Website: slack
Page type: payment
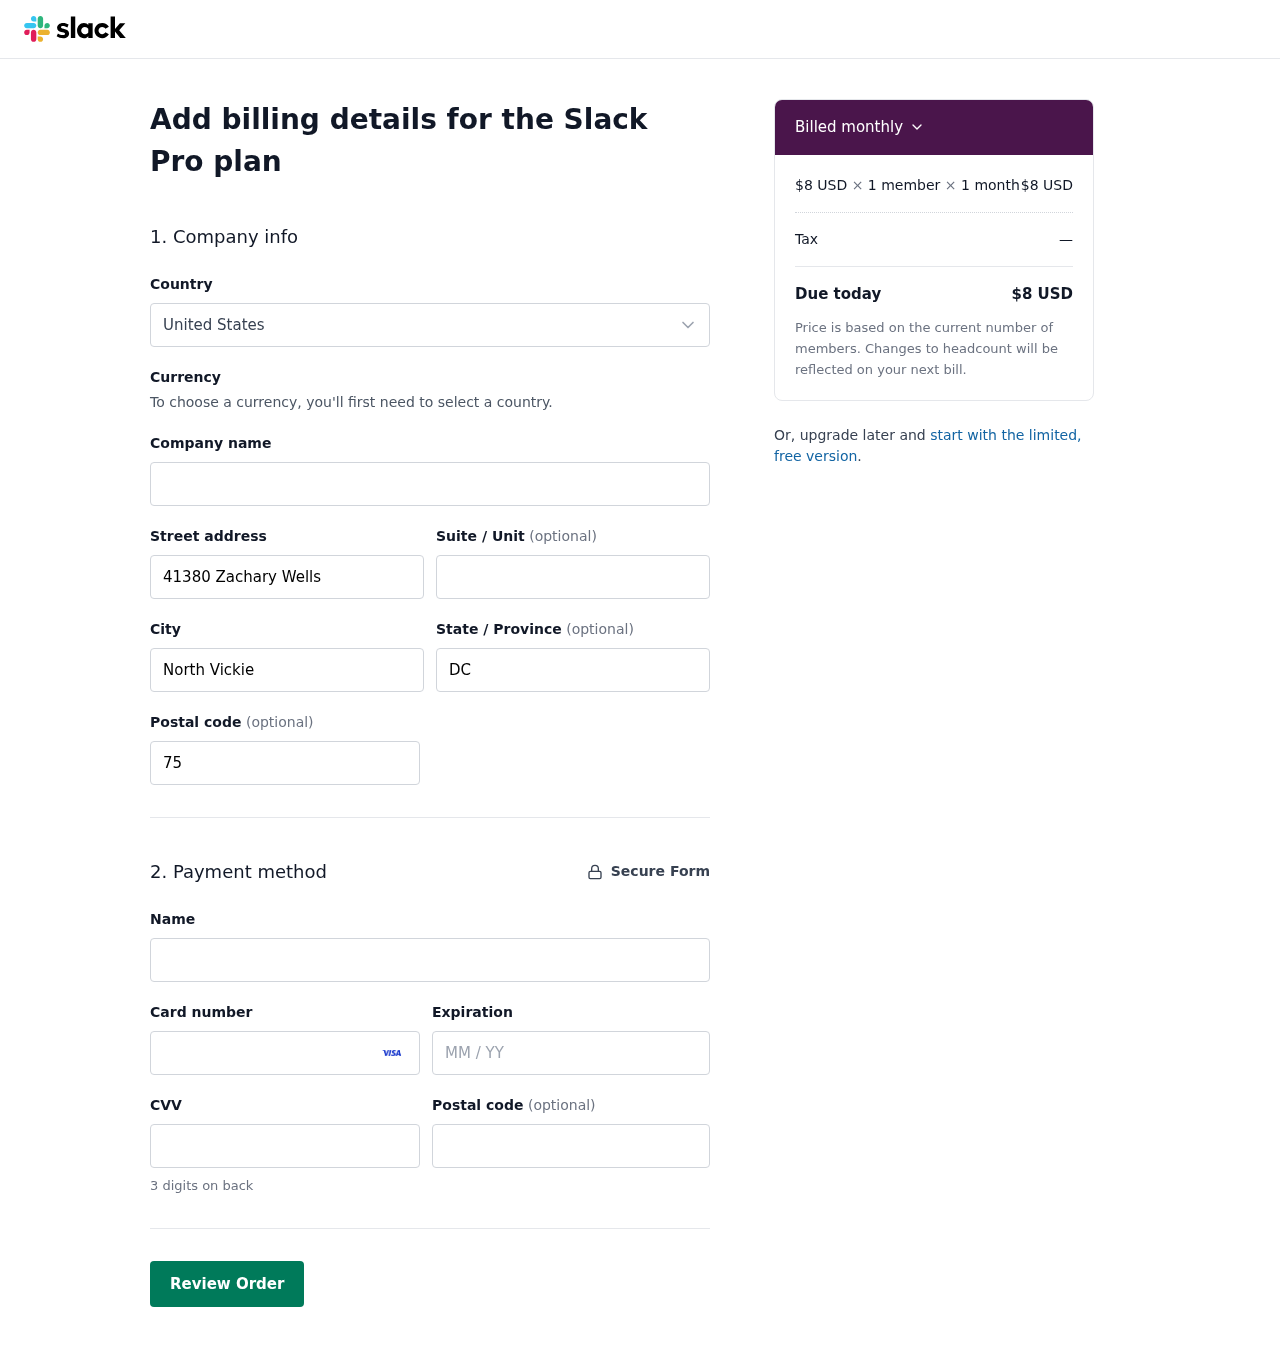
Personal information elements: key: PII_COUNTRY
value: United States
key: PII_STREET
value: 41380 Zachary Wells
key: PII_CITY
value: North Vickie
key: PII_STATE
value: DC
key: PII_POSTCODE
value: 75976
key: PII_FULLNAME
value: Sandra Alexander
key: PII_CARD_NUMBER
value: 4437 9131 6996 7766
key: PII_CARD_EXPIRY
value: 02/29
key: PII_CARD_CVV
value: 608
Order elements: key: ORDER_PRICE_PER_MEMBER
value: $8 USD
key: ORDER_NUM_MEMBERS
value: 1 member
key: ORDER_NUM_MONTHS
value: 1 month
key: ORDER_SUBTOTAL
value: $8 USD
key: ORDER_TAX
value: —
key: ORDER_TOTAL
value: $8 USD